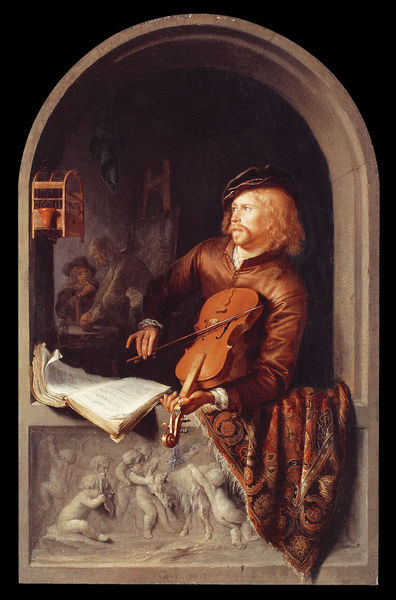
Titel: Geiger
Künstler: Gerrit Dou
Institution: Vaduz, Fürstliche Sammlung Liechtenstein
Schlagwörter: mann, menschen, fenster, hintergrund, schwarz, teppich, bart, stein, decke, musiker, relief, bogen, noten, buch, bla, bratsche, geige, geiger, fiedel, musikant, geiget, mann geige bogen